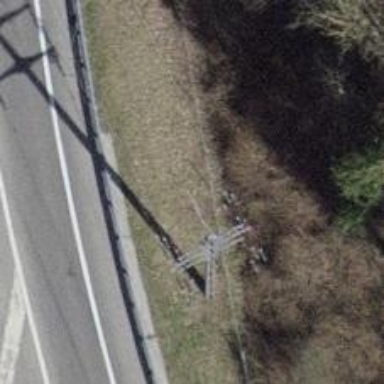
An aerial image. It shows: Concrete power pole.